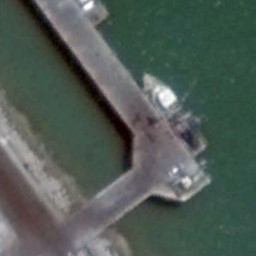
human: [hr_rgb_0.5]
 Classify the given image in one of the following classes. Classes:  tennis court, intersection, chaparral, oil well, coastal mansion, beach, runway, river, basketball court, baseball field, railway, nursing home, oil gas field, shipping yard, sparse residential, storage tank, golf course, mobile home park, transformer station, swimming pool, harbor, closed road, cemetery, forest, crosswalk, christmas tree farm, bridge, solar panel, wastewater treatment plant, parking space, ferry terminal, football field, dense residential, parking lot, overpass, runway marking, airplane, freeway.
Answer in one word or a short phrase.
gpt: ferry terminal